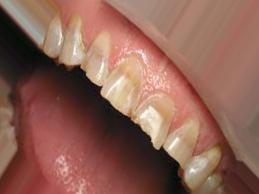
Condition: Tooth Discoloration